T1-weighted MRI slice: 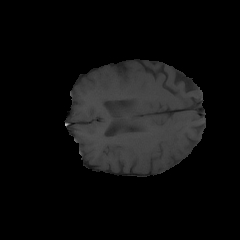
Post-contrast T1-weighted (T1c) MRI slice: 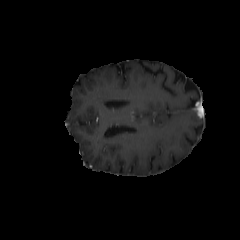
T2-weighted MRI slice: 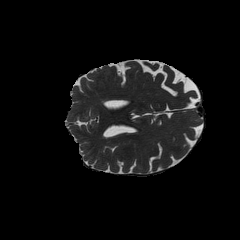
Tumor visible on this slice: no